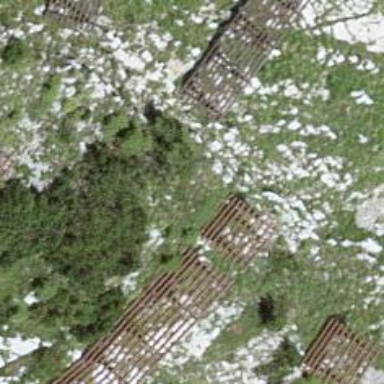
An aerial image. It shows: Structure designed for avalanche protection.